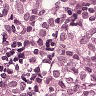
Metastatic tissue present: yes